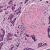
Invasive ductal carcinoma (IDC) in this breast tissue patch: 1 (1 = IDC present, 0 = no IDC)